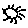
Label: sun